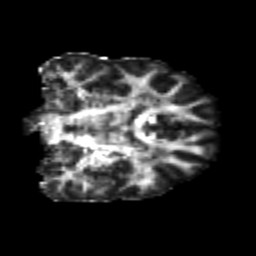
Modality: FA
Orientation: coronal
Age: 22
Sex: male
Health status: healthy
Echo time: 0.074 s